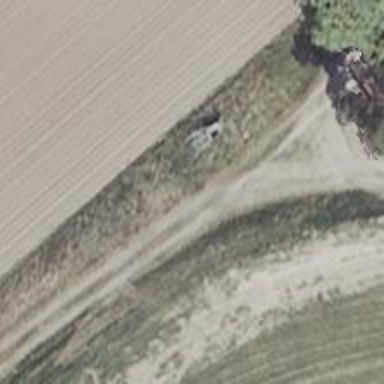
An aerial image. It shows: Hunting stand.